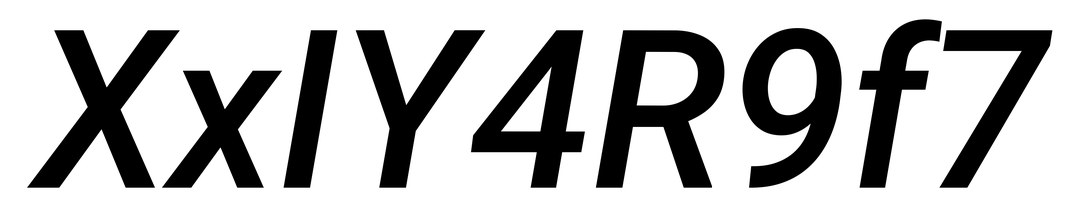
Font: Roboto-Italic_Medium_Italic